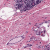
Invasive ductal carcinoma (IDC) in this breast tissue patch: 0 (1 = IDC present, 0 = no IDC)